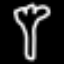
Label: fork